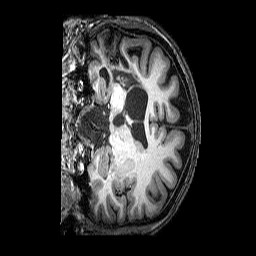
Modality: T1w
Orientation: coronal
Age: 40
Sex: female
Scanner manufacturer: siemens
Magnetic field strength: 3 T
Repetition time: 2.25 s
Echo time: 0.00452 s